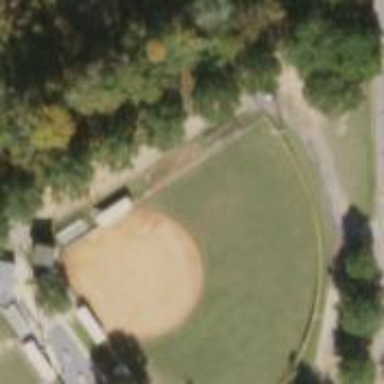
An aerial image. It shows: Baseball pitch for leisure land activities.